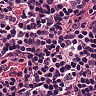
Metastatic tissue present: no